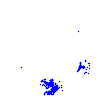
Particle: electron